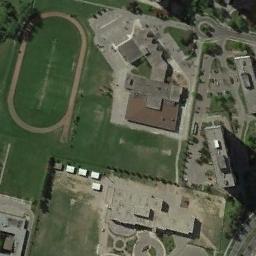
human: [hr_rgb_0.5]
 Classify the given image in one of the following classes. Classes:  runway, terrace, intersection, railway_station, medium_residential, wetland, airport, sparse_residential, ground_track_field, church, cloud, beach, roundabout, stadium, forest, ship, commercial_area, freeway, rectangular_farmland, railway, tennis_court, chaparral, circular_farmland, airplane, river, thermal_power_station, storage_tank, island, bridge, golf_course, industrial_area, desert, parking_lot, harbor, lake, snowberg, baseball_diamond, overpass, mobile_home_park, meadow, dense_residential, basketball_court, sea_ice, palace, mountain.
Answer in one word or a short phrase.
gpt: ground_track_field